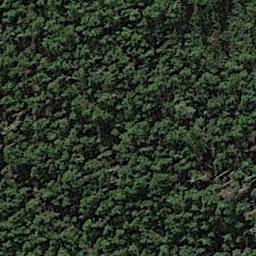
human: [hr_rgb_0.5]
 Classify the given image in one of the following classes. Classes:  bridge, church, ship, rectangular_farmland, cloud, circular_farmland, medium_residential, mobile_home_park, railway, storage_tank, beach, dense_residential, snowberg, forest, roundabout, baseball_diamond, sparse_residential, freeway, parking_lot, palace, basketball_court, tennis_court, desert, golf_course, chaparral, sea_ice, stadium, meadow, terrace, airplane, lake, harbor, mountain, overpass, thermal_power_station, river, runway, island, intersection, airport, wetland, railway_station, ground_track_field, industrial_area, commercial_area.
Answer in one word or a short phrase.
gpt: forest